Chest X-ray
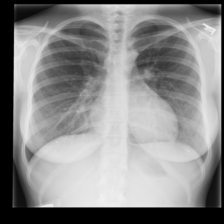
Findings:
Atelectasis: negative
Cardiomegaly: negative
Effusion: negative
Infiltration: negative
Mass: negative
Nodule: negative
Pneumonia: negative
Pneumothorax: negative
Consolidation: negative
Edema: negative
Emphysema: negative
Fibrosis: negative
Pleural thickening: negative
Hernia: negative